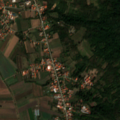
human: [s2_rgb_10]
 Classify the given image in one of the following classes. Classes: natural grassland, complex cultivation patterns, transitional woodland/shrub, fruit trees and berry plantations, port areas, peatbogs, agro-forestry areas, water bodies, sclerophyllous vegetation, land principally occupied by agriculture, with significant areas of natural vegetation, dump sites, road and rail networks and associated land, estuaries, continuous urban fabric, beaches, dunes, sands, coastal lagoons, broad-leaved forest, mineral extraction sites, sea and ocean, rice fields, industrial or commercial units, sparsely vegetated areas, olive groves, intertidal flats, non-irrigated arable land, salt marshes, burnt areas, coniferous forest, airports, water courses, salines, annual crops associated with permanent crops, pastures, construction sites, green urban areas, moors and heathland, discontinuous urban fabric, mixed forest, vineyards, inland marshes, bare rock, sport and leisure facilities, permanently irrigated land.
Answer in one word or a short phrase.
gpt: discontinuous urban fabric, non-irrigated arable land, complex cultivation patterns, land principally occupied by agriculture, with significant areas of natural vegetation, broad-leaved forest, transitional woodland/shrub